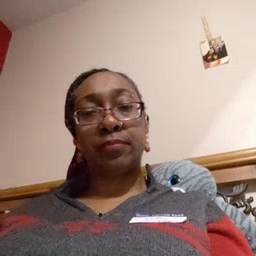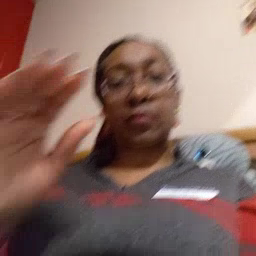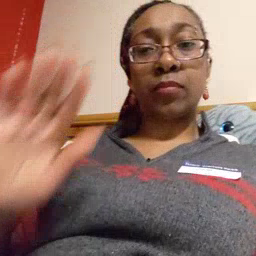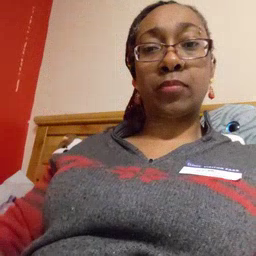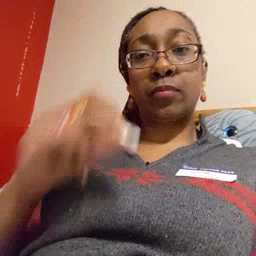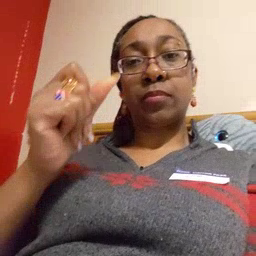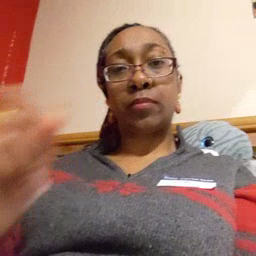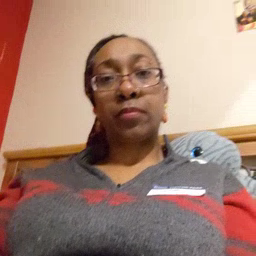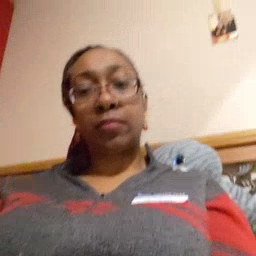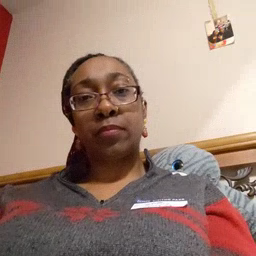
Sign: dog